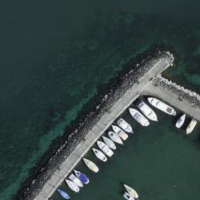
EUNIS habitat code: 14
Species observed at this site:
Tachybaptus ruficollis
Certhia brachydactyla
Corvus corone
Podiceps cristatus
Fulica atra
Podiceps nigricollis
Buteo buteo
Chroicocephalus ridibundus
Larus michahellis
Gallinula chloropus
Cygnus olor
Erithacus rubecula
Pica pica
Columba livia
Corvus corax
Motacilla cinerea
Anas platyrhynchos
Larus canus
Aythya ferina
Aythya fuligula
Passer domesticus
Columba palumbus
Phalacrocorax carbo
Spatula clypeata
Mareca strepera
Parus major
Hirundo rustica
Mergus merganser
Cinclus cinclus
Motacilla alba
Delichon urbicum